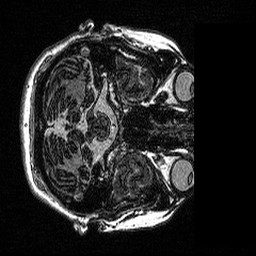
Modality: MP2RAGE
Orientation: axial
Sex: female
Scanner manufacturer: siemens
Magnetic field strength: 3 T
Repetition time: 5 s
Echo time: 0.00292 s